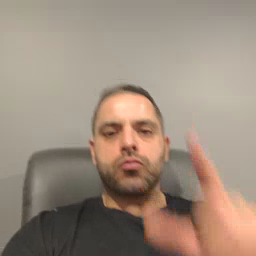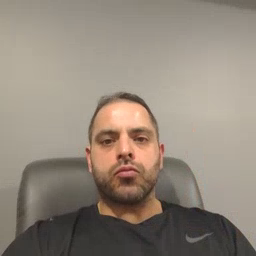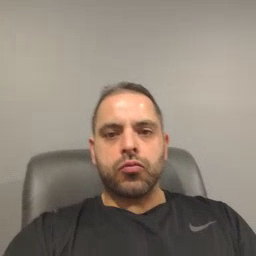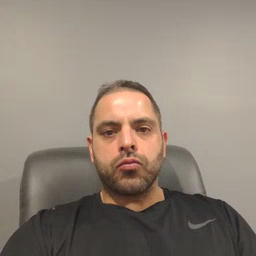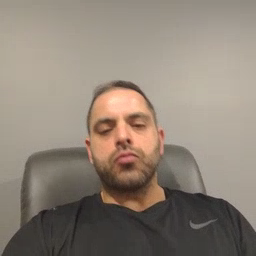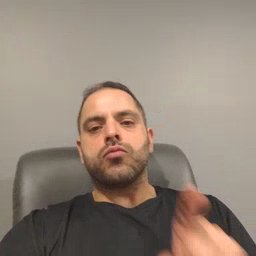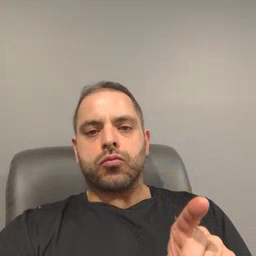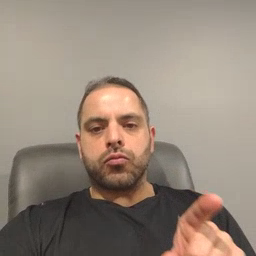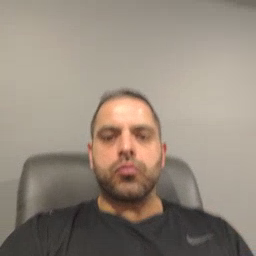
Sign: hesheit